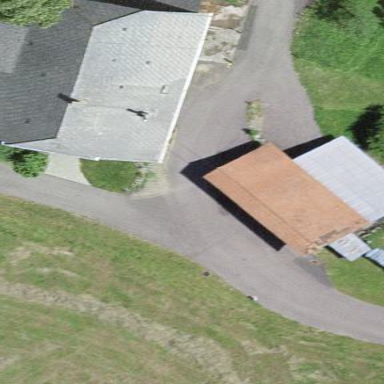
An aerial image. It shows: Rural barn.